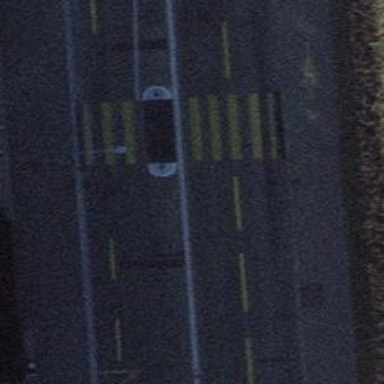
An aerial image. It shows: Uncontrolled zebra crossing with central island.